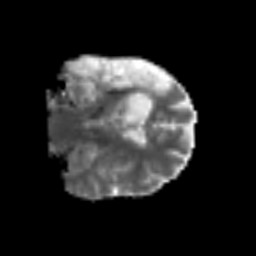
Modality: MD
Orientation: coronal
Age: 50
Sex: male
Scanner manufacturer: siemens
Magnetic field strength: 3 T
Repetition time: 6.1 s
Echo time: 0.101 s